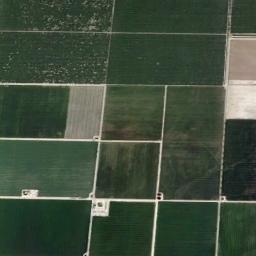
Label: rectangular_farmland